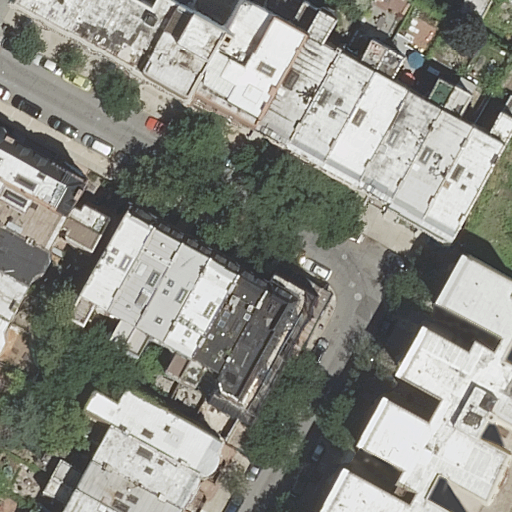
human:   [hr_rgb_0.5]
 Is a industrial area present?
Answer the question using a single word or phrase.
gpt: no

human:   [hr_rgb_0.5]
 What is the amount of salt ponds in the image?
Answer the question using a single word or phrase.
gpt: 0

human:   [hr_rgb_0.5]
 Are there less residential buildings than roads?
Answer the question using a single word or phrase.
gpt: no

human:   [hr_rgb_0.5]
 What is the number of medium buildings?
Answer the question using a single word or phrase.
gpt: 22

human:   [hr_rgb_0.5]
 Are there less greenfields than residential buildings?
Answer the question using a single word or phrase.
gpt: yes

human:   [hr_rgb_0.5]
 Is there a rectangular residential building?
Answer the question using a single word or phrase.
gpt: yes

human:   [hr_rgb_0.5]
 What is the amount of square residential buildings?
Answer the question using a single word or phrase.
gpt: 0

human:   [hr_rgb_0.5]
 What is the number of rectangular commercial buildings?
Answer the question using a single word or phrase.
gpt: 0

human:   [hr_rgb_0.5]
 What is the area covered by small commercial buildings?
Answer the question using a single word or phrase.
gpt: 0m2

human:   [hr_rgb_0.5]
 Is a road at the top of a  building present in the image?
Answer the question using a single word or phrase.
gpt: yes

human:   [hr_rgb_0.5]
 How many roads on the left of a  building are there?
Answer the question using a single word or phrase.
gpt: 2

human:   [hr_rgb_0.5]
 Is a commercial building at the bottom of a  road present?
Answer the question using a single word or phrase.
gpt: no

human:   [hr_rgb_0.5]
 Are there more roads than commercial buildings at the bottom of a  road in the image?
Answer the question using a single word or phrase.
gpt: yes

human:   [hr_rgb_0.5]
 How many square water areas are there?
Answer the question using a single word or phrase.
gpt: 0

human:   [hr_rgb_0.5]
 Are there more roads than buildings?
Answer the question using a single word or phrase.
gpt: no

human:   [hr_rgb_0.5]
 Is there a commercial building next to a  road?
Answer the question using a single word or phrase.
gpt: no

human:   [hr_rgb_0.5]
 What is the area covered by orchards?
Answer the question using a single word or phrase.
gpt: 0m2

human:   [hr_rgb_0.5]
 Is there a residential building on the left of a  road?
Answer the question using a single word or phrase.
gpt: yes

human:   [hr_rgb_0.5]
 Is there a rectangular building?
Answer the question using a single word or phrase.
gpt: yes

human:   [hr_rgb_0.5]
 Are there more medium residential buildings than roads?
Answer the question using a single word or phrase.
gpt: yes

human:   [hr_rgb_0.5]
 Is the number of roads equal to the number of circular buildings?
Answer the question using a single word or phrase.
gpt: no

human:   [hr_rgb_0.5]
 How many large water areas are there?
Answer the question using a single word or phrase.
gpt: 0

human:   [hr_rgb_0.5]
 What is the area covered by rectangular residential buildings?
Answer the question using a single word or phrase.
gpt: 2684m2

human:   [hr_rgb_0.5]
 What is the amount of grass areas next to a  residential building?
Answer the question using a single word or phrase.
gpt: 0

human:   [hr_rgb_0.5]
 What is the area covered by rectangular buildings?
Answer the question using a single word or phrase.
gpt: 2684m2

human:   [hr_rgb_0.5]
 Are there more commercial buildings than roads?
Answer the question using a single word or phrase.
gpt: no

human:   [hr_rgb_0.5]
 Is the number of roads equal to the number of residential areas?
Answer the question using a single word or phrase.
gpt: no

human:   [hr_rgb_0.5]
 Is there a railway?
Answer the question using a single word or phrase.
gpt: no

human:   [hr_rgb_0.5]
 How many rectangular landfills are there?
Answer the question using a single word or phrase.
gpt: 0

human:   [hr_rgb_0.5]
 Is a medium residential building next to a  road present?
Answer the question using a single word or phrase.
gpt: yes

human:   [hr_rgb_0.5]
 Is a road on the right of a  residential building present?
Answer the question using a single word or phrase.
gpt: yes

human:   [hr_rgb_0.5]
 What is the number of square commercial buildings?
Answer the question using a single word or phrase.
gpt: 0

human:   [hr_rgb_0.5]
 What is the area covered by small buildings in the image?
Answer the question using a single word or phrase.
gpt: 149m2

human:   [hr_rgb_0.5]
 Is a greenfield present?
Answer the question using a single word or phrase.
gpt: no

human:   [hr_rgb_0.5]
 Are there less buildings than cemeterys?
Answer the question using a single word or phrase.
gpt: no

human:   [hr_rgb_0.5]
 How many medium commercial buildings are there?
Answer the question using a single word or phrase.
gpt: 0